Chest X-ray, PA view. Patient: 23 years old, sex F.
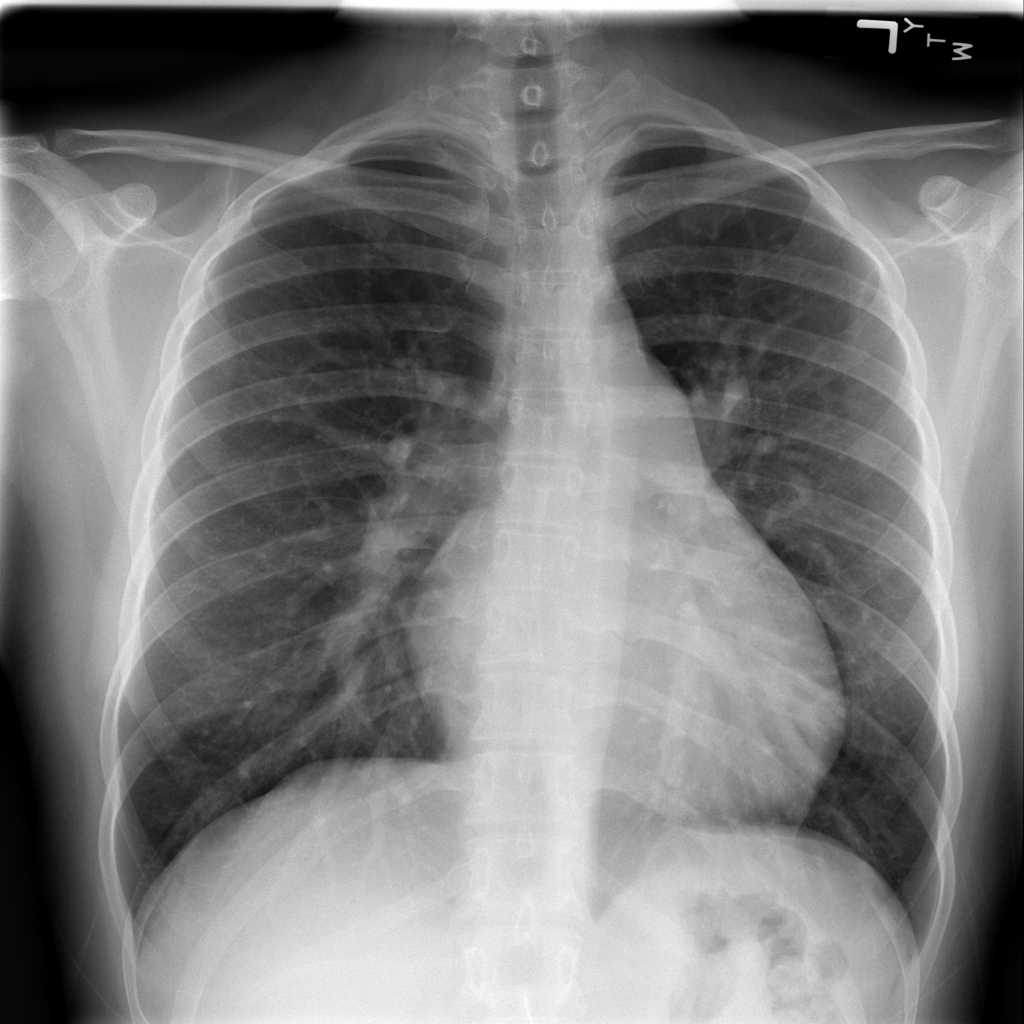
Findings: Cardiomegaly